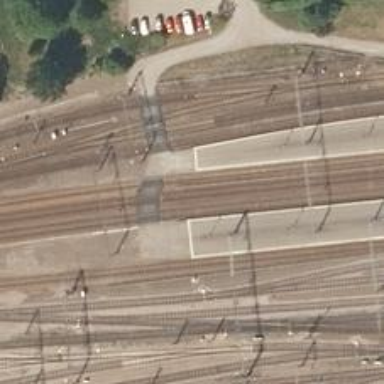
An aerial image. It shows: Crossing for the railway.